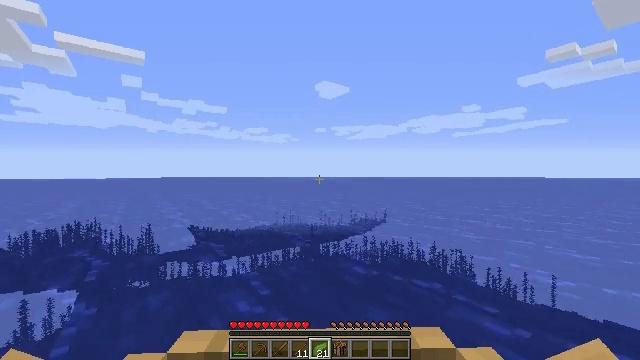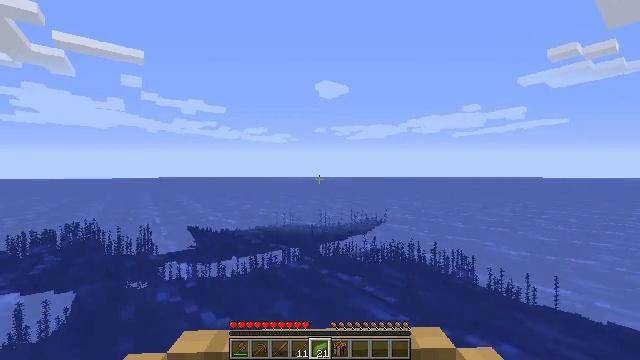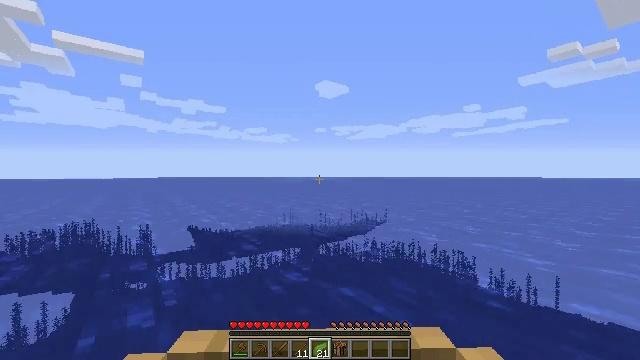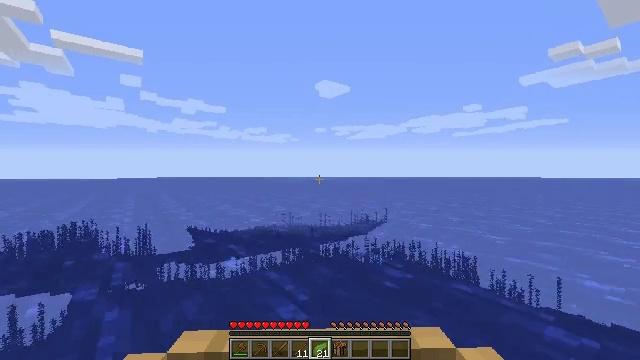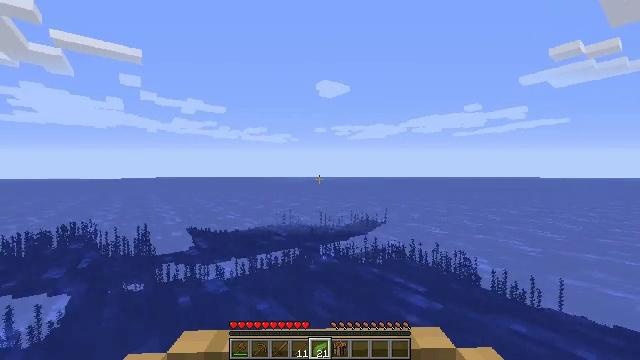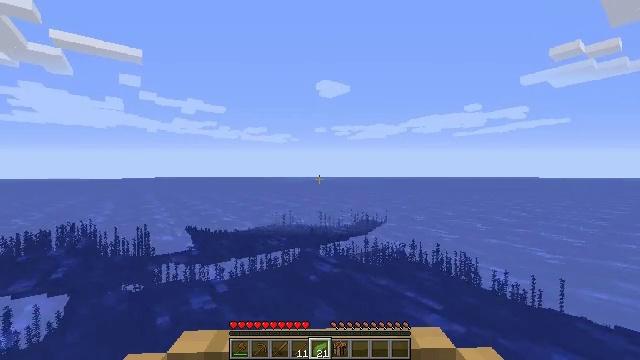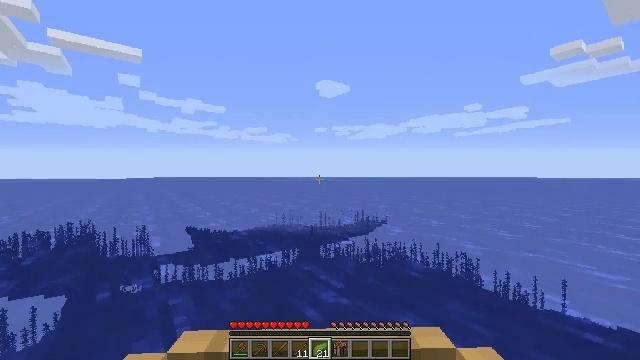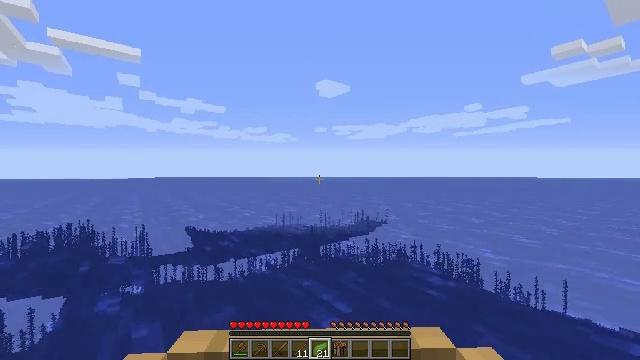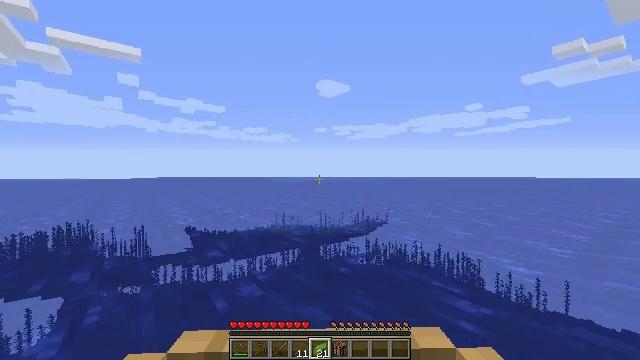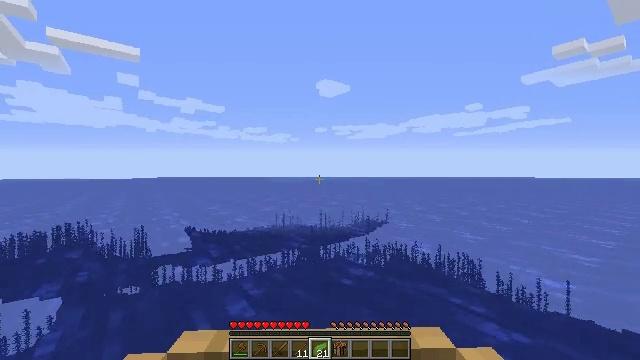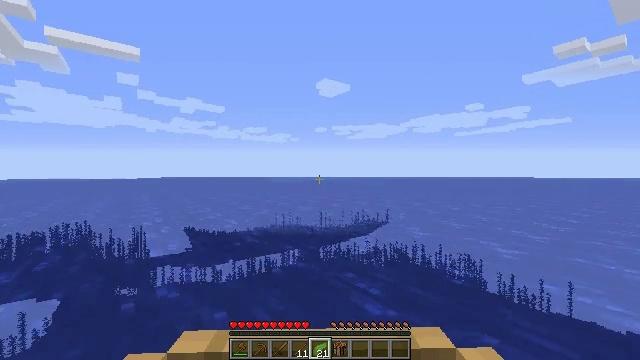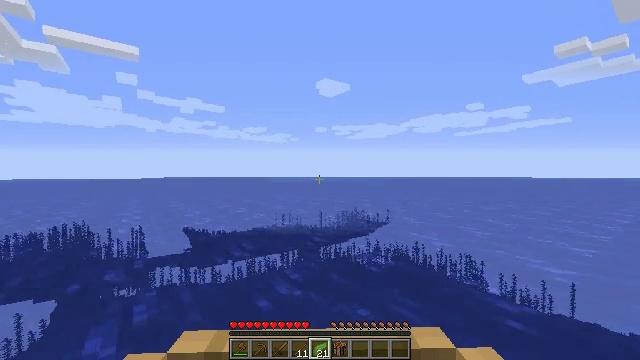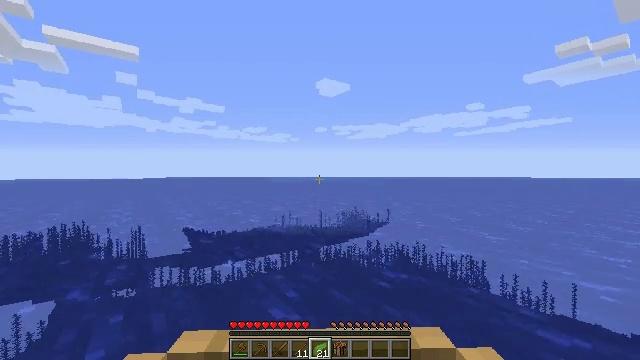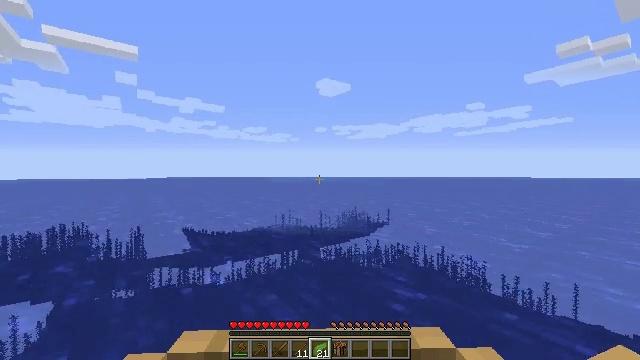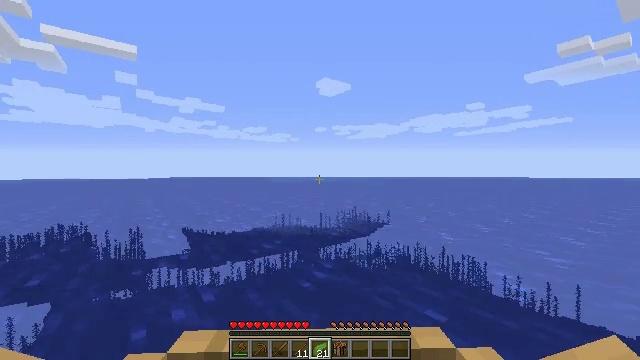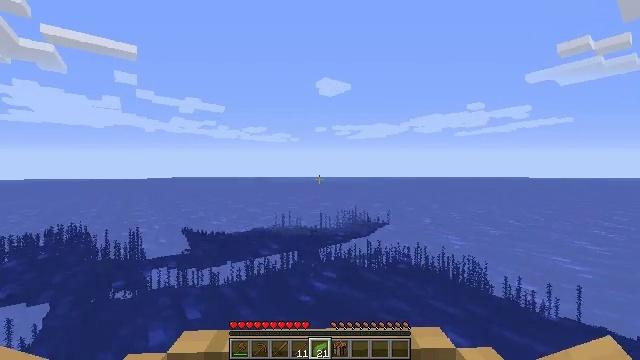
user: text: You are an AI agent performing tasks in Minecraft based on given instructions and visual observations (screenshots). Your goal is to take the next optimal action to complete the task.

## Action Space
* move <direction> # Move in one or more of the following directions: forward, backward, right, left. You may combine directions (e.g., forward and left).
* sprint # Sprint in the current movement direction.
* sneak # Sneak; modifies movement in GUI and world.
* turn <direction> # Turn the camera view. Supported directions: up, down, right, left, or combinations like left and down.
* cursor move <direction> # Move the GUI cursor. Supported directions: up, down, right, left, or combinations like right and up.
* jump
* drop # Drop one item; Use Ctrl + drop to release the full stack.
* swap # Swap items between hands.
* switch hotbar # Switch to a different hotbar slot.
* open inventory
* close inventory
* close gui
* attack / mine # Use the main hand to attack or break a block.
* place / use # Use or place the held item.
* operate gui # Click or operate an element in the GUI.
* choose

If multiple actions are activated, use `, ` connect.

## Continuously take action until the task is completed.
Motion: motion action
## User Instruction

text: Drop kelp from the inventory.
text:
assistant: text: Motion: move forward
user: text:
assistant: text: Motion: move forward
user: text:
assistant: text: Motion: move forward
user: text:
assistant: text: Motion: move forward
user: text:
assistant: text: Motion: move forward
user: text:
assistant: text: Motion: move forward
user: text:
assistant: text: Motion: move forward
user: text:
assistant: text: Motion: move forward
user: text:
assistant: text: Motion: move forward
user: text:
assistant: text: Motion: move forward
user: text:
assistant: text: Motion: move forward
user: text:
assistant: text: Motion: move forward
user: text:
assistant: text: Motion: move forward
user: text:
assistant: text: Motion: move forward
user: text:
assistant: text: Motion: move forward
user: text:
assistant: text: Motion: move forward
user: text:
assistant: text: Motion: move forward
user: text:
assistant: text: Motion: move forward
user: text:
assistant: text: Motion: move forward
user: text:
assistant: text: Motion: move forward
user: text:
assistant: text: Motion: move forward
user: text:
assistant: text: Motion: move forward
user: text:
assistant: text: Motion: move forward
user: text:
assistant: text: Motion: move forward
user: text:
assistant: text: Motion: move forward
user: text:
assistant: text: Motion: move forward
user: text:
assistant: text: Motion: move forward
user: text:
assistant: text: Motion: move forward
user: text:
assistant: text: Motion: move forward
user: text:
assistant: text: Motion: move forward